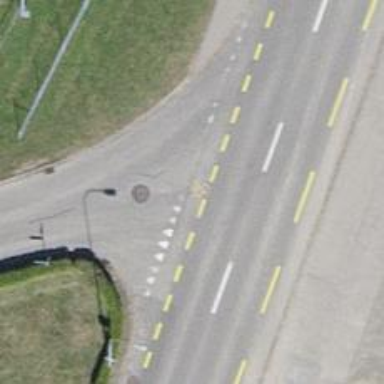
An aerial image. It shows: Road with "give way" sign.